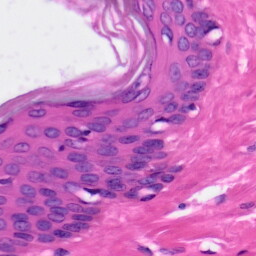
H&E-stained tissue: Skin